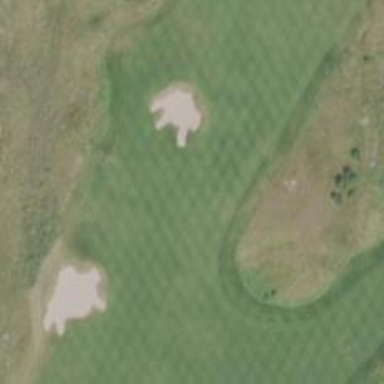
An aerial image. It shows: View of golf hole.